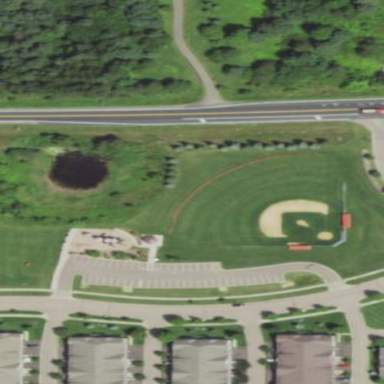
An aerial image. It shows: Baseball pitch for leisure land.